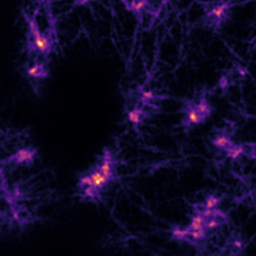
Label: Super-resolution F-actin image